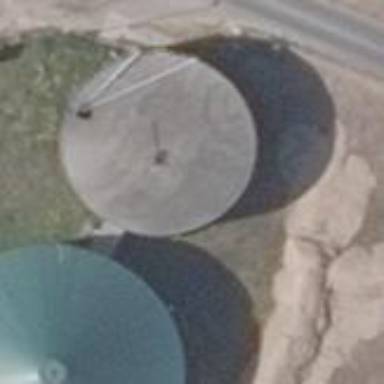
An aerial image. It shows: Grey storage tank building.